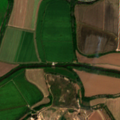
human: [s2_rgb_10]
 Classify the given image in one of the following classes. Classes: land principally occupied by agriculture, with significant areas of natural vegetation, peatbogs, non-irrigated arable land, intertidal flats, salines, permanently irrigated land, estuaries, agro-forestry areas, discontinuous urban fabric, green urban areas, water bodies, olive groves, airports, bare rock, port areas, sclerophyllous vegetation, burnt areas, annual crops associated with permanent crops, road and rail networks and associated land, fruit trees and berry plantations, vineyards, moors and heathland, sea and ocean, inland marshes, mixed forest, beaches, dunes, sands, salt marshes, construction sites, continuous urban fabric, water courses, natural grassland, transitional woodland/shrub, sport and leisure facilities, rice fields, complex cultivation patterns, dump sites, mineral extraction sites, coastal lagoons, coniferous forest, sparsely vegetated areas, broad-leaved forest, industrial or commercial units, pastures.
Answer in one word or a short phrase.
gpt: permanently irrigated land, rice fields, transitional woodland/shrub